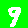
Digit: 9